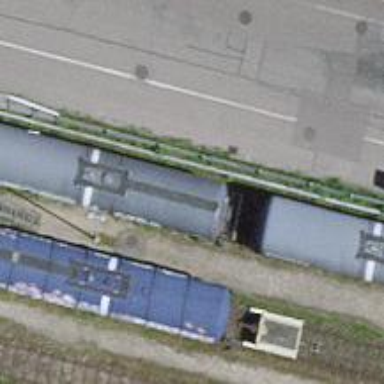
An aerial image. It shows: Railway yard.